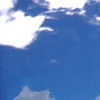
Label: water